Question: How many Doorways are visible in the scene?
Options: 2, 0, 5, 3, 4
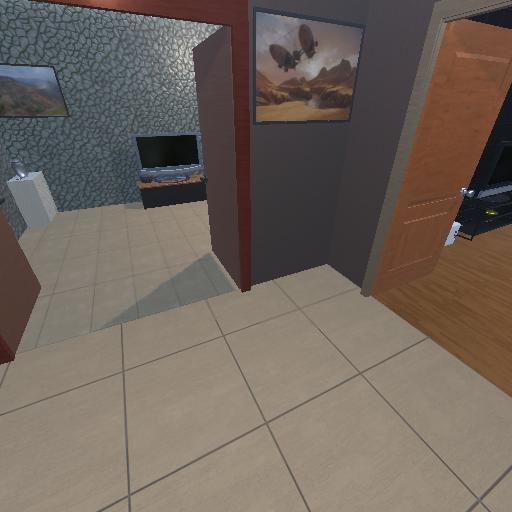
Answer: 2